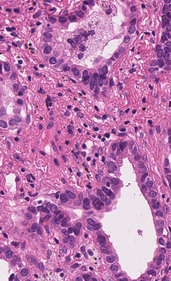
Tumor epithelial tissue: yes
Tumor-associated stroma tissue: yes
Normal tissue: no